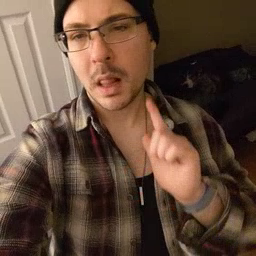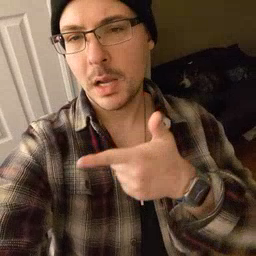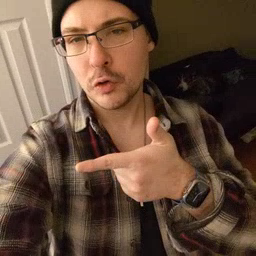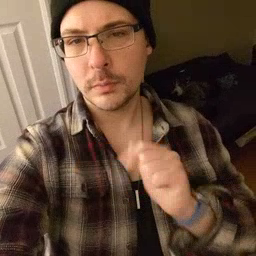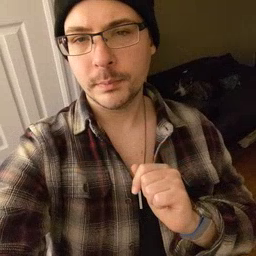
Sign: later